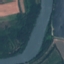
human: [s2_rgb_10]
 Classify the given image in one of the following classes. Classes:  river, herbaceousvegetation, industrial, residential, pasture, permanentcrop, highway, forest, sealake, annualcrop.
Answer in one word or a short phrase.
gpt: River